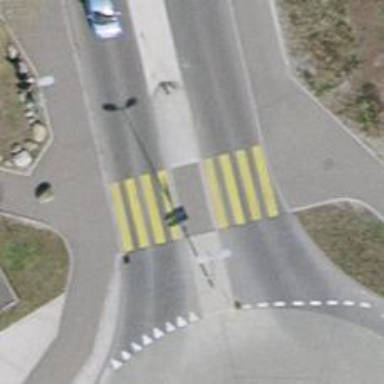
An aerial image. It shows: Zebra crossing with crossing island.